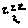
Label: zigzag